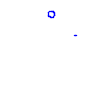
Particle: kaon